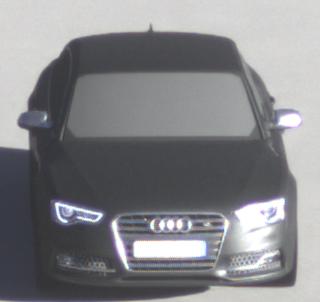
Make: Audi
Model: S5
Detailed model: F5
Model produced from: 2016
Model produced until: 2019
Doors: 2
Color: gray
Road condition: dry road
Daytime: morning or afternoon
Contrast: high contrast